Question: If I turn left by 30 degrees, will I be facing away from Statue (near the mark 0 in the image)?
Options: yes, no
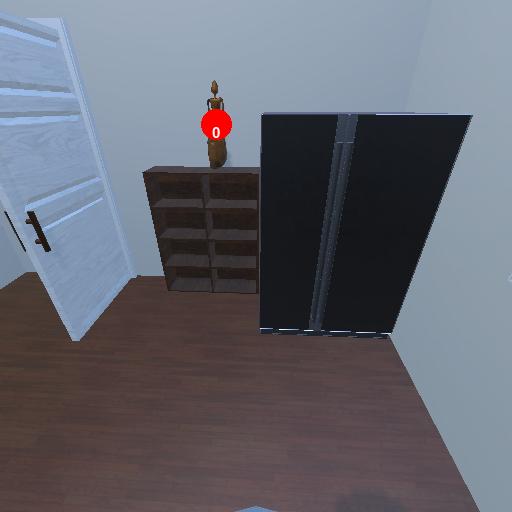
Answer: yes